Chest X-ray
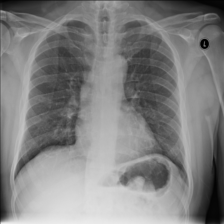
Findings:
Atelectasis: negative
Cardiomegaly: negative
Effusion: negative
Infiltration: negative
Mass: negative
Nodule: negative
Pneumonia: negative
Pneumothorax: negative
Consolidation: negative
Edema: negative
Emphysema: negative
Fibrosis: negative
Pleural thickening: negative
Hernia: negative